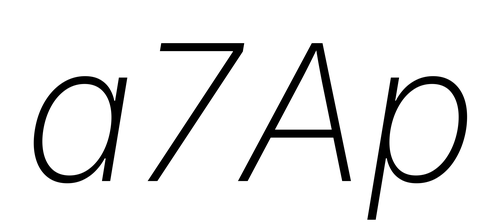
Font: Inter-Italic_ExtraLight_Italic